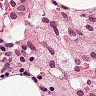
Metastatic tissue present: no